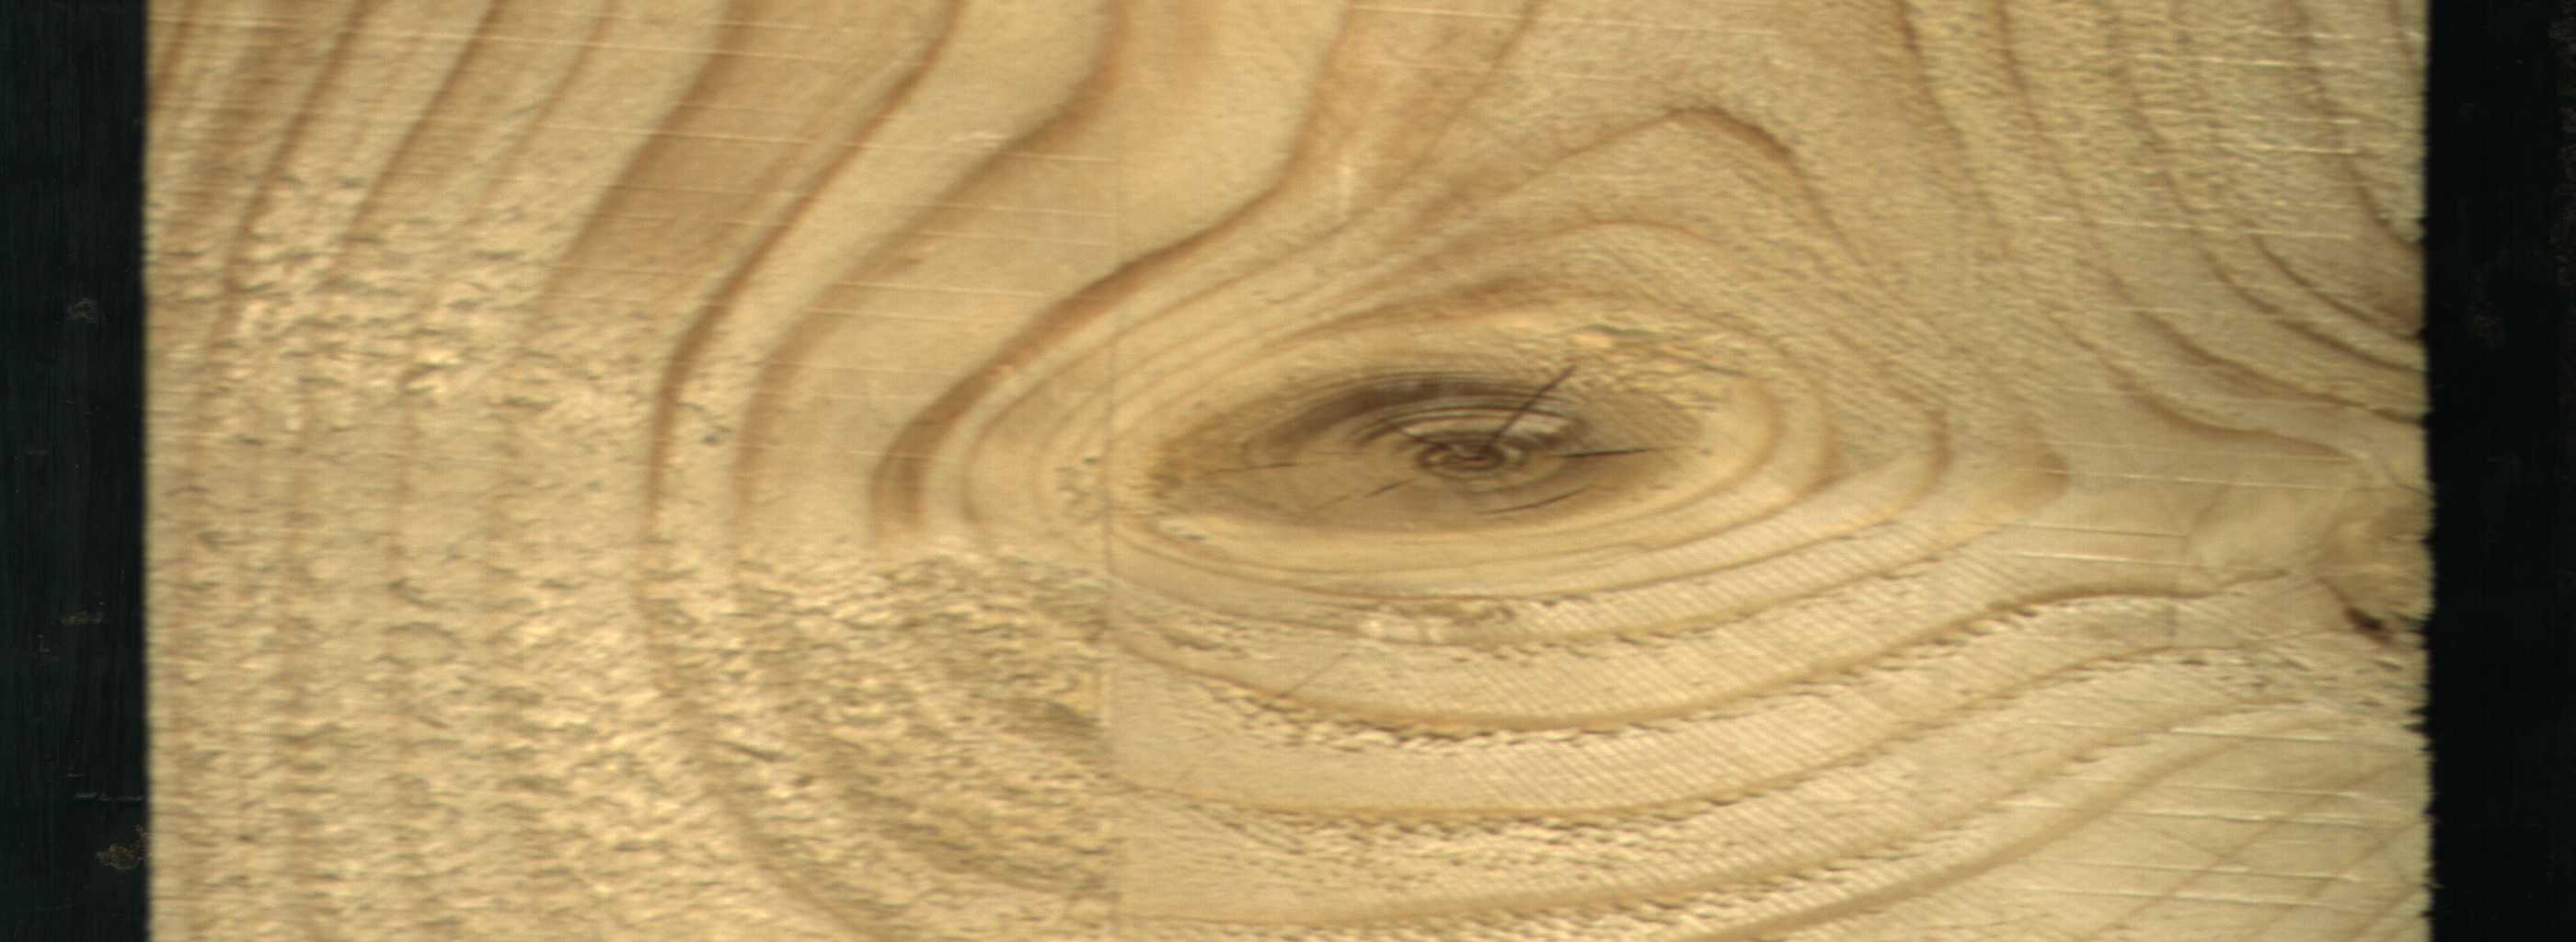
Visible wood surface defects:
knot_with_crack
Dead_Knot